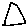
Label: triangle